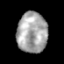
Tissue: prostate
Cell type: T cells
Senescence score: 0.3058
Nuclear area (px): 1202
Mean DAPI intensity: 166.237